Question: I get an error trying to insert data into my tables ... but I don't know why?
Syntax is correct.
'''
column "population" is of type integer but expression is of type record
'''

'''
create table states(name varchar(25), population int );
create table countries(name varchar(25), population int );
insert into states values (('tn',54945),('ap',2308));
select name from states;
insert into countries values (('india',3022),('america',30902));
select * from countries;
'''
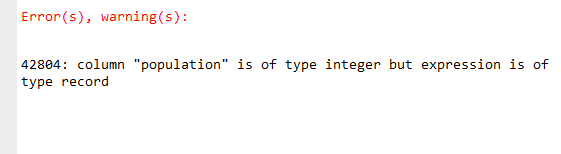
Answer: There are extra parentheses around the tuples of values to insert, which turns the whole thing to a single record of records.
Instead:
'''
insert into countries(name, population) values ('india',3022),('america',30902);
'''